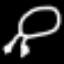
Label: frog